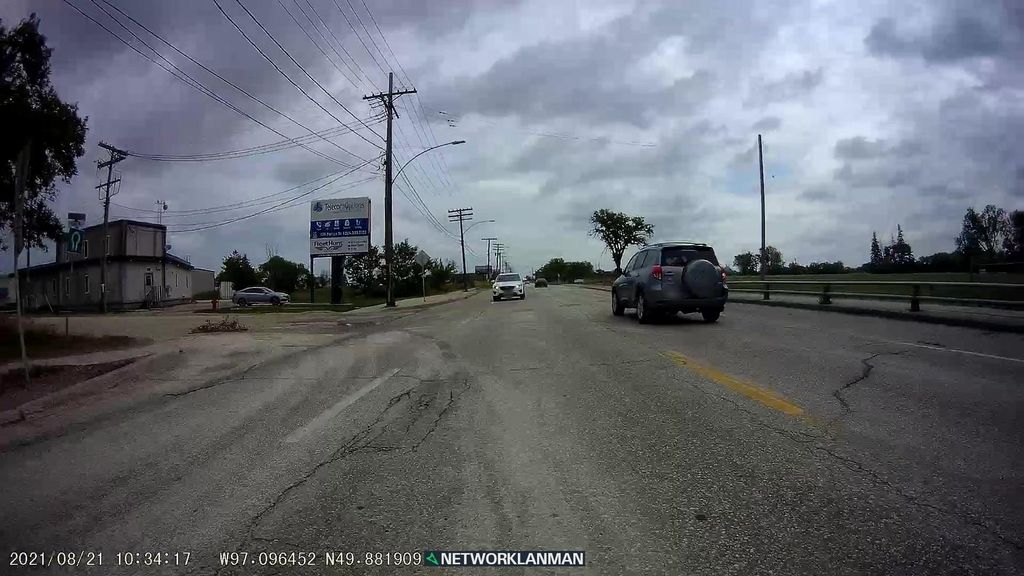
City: winnipeg